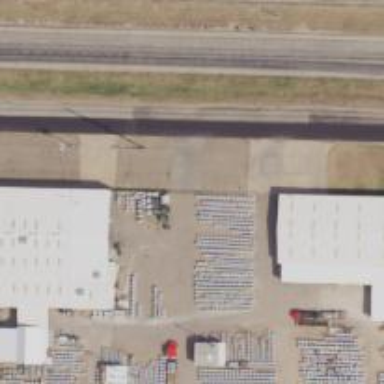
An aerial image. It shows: Power pole.